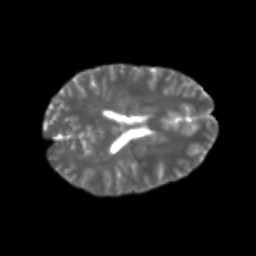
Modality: T2w
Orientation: axial
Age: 20
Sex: female
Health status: healthy
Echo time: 0.074 s